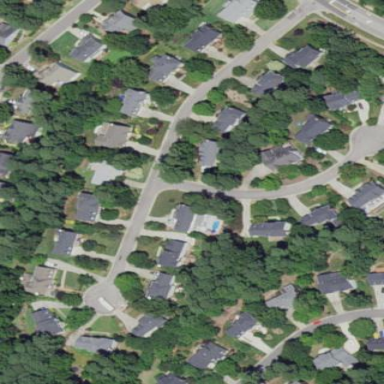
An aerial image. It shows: Residential neighbourhood.